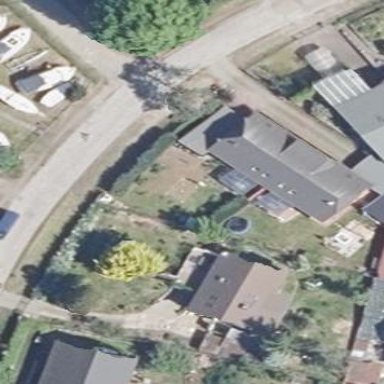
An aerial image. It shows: Detached building.